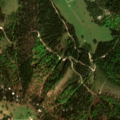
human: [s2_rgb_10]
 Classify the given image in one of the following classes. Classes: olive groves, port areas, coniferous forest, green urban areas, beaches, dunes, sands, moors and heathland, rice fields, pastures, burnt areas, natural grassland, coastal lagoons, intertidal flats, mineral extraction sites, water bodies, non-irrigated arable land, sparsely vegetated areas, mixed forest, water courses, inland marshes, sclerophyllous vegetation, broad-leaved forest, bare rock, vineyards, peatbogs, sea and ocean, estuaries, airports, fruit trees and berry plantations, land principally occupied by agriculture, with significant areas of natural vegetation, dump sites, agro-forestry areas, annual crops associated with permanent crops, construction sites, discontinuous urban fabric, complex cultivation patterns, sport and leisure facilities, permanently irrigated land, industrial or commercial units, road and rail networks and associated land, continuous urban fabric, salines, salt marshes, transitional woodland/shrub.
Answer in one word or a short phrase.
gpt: coniferous forest, mixed forest, natural grassland